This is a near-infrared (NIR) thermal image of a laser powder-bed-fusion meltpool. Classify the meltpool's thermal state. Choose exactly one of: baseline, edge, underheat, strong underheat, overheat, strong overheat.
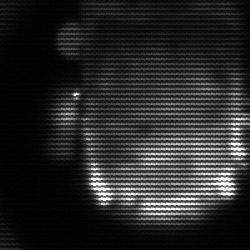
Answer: baseline